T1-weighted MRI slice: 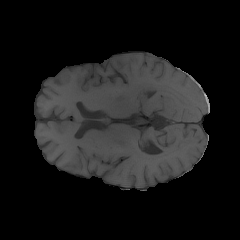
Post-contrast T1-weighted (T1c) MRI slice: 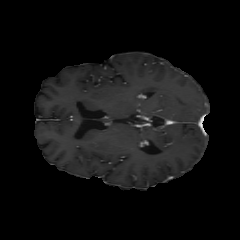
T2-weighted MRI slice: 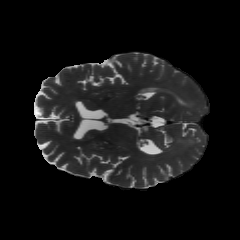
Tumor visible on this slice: yes